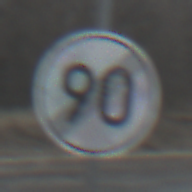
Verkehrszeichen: EndeGeschwindigkeit90
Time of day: SunriseSunset
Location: Outdoor (RoadRail)
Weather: PartlyCloudy
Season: NotSpecified
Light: Natural